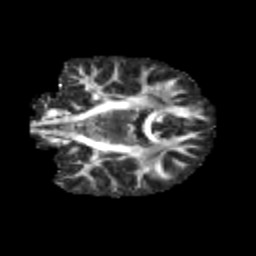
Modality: FA
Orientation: coronal
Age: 13
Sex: female
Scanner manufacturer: siemens
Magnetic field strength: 3 T
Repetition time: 3.8 s
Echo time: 0.07 s